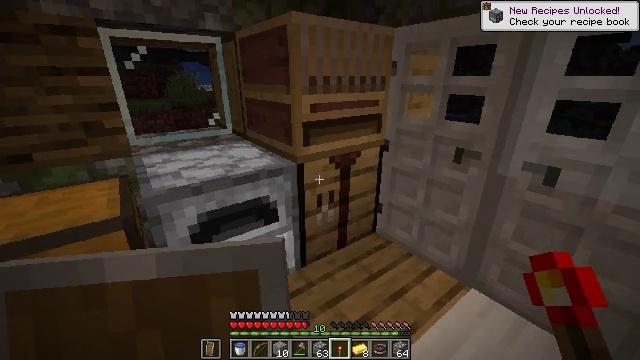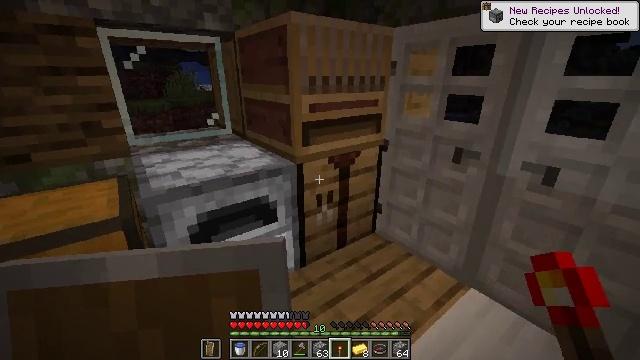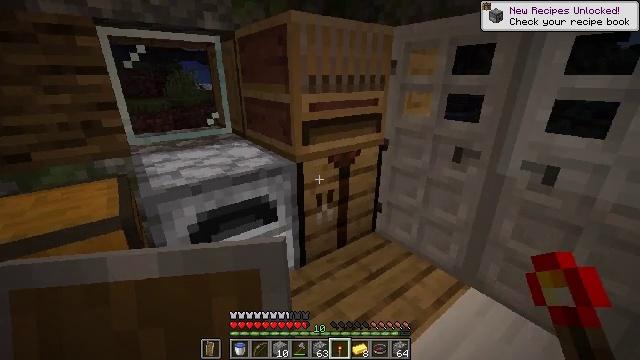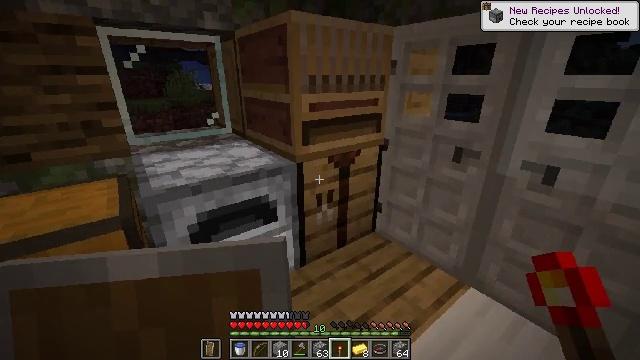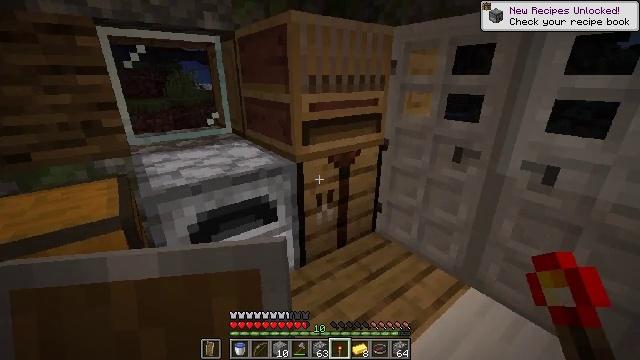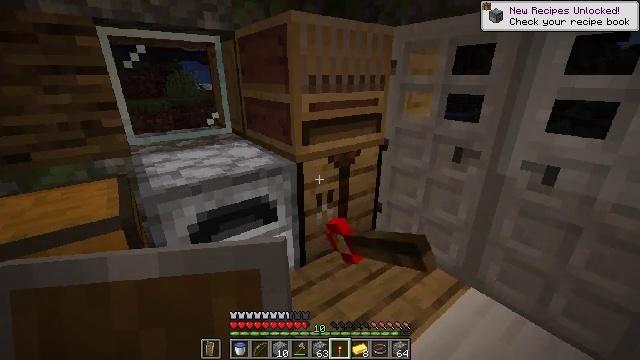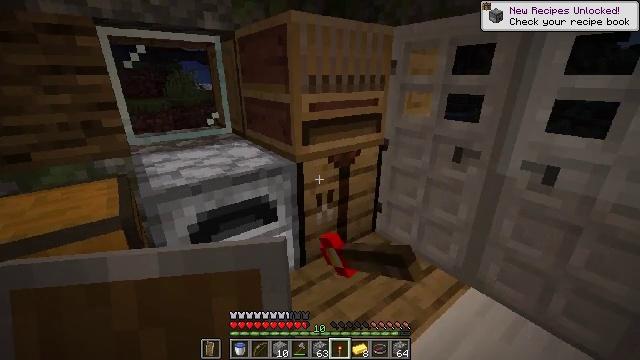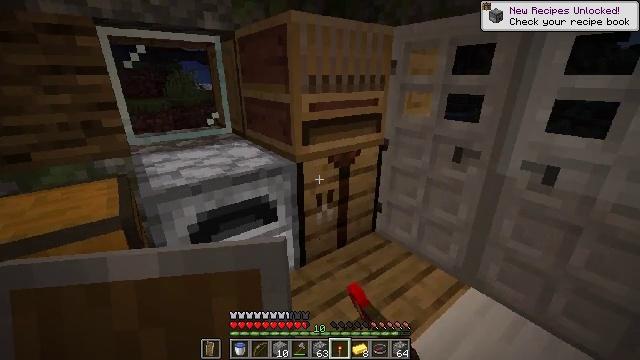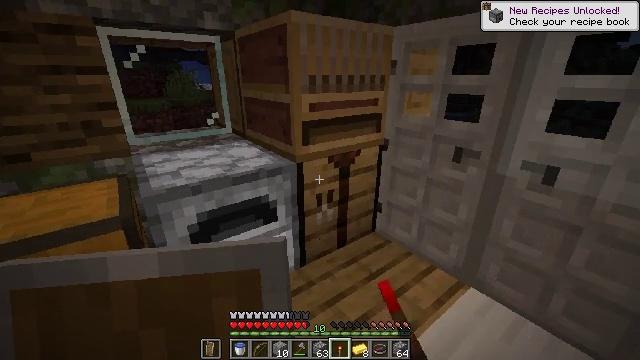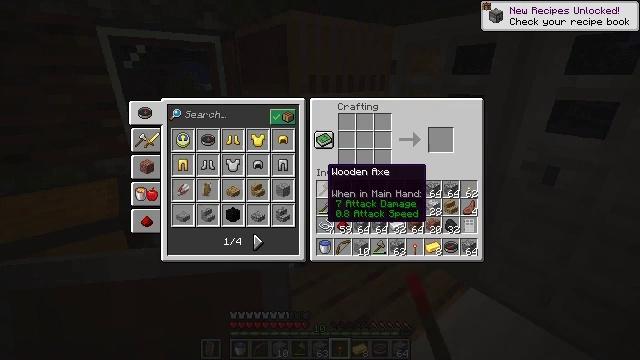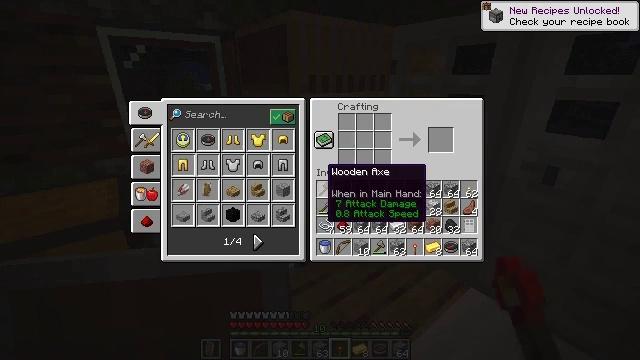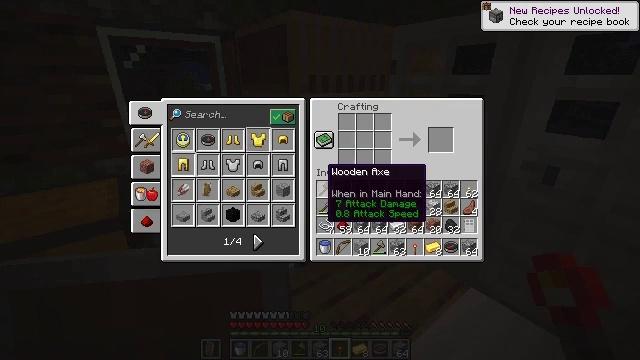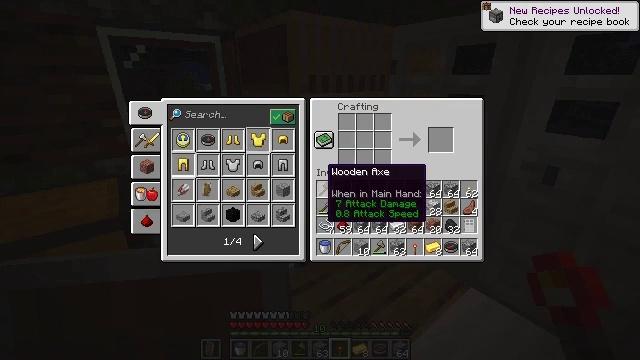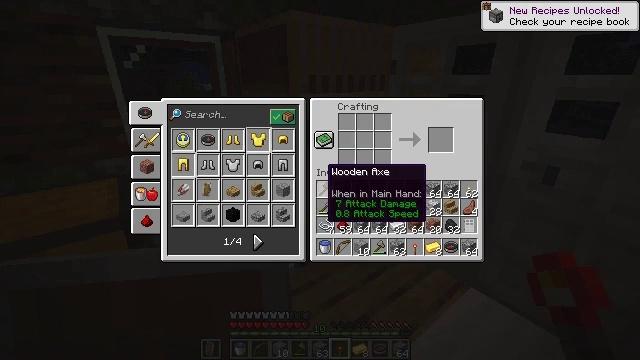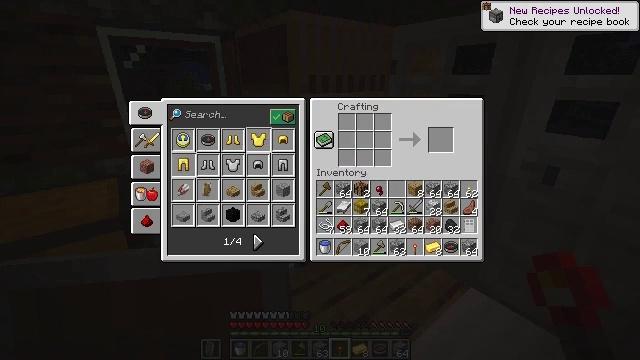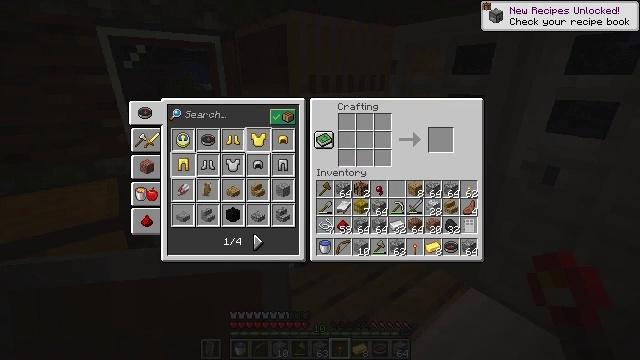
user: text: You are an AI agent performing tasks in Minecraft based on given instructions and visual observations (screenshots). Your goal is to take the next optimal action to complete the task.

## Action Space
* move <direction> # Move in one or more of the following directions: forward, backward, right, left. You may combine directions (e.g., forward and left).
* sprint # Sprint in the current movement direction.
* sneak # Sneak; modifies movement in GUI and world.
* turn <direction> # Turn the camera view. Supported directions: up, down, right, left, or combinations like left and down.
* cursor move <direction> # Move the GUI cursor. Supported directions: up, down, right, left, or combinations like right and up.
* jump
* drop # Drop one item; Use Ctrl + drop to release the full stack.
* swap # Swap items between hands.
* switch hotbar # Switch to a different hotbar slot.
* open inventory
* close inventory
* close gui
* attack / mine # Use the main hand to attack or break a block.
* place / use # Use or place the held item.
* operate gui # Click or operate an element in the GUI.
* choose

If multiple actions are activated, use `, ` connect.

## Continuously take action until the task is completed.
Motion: motion action
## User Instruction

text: Craft a golden chestplate using gold ingots.
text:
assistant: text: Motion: no_op
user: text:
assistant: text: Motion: no_op
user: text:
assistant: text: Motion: no_op
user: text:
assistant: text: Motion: use / place
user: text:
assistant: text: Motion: use / place
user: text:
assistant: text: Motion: use / place
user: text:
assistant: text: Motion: use / place
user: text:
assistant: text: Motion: no_op
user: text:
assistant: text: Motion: no_op
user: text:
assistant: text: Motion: no_op
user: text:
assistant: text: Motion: no_op
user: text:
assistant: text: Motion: no_op
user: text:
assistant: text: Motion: no_op
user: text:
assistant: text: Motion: turn up
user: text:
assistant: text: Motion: turn up
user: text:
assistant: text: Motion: turn left and up
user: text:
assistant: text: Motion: turn left
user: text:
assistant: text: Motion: turn left
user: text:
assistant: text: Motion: turn left
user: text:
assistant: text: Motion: turn left
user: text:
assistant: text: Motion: no_op
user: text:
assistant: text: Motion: no_op
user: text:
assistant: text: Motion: no_op
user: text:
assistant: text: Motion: attack / mine
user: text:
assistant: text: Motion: attack / mine
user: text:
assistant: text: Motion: attack / mine
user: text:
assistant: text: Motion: no_op
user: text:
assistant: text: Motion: turn right
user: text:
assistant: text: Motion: turn right
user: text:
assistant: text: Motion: turn right